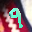
Label: 9